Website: macys
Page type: gifting
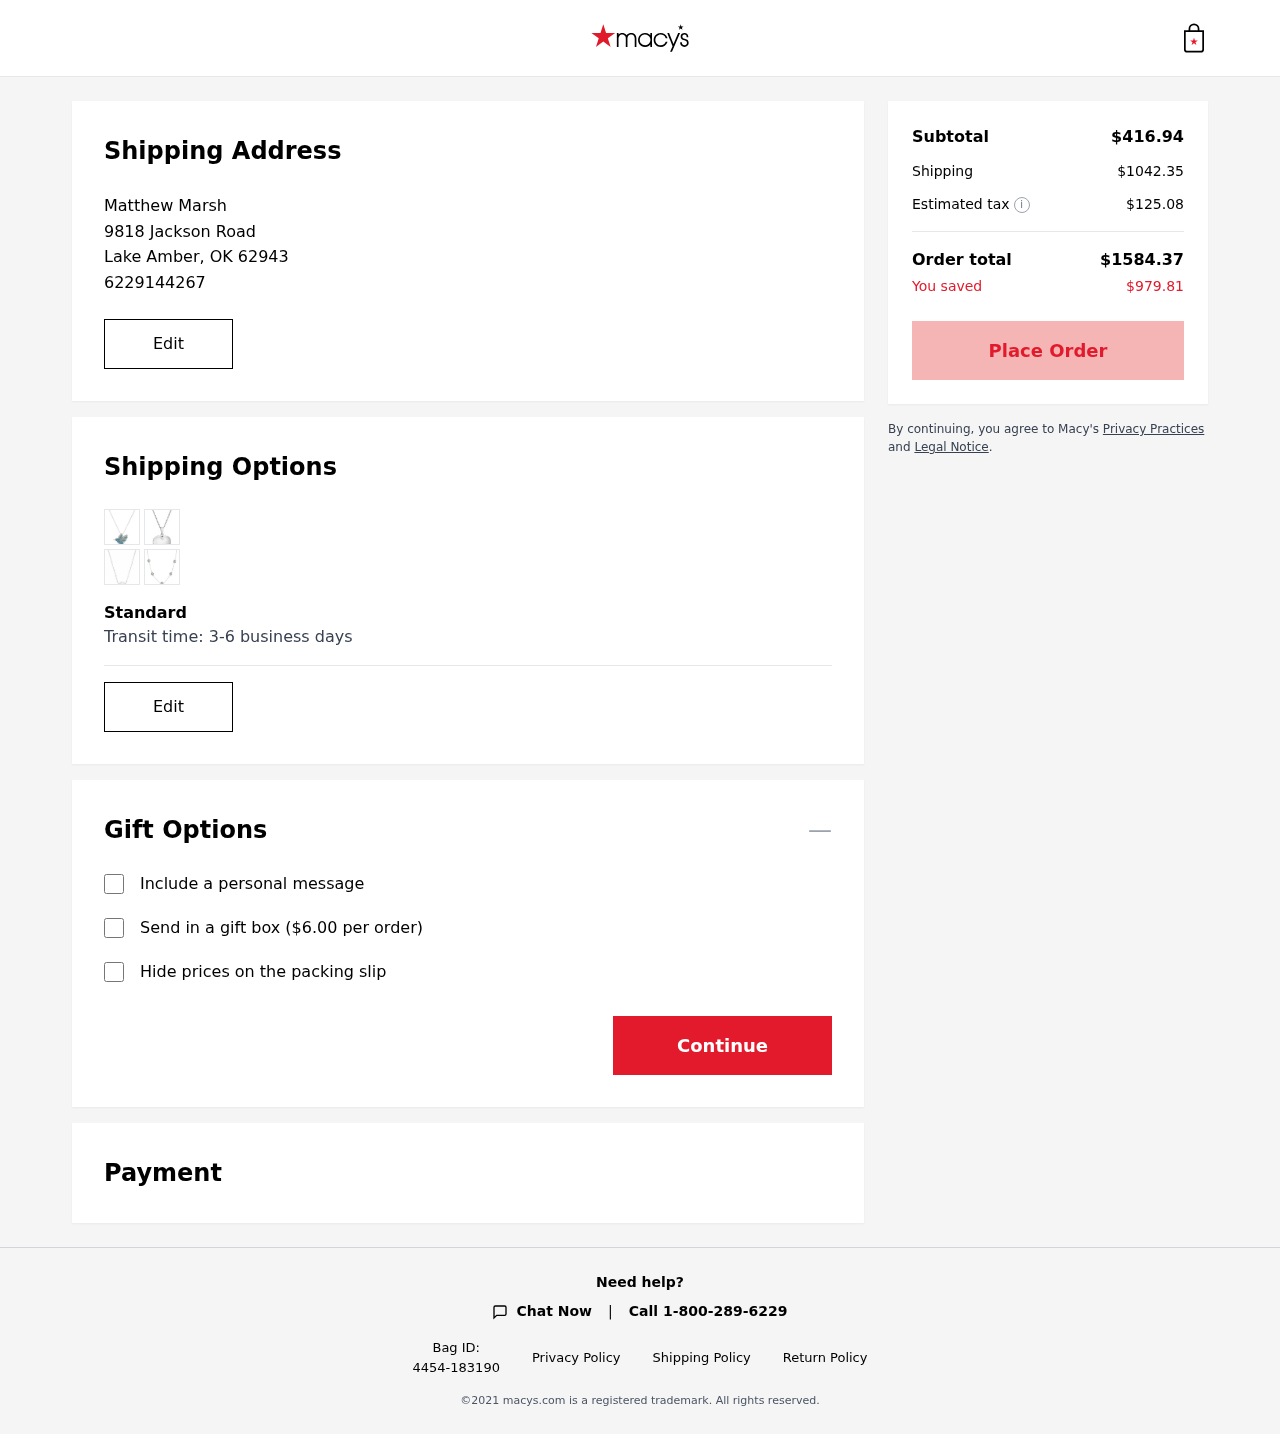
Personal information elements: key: PII_CITY
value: Lake Amber
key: PII_FULLNAME
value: Matthew Marsh
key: PII_PHONE
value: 6229144267
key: PII_POSTCODE
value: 62943
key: PII_STATE_ABBR
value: OK
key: PII_STREET
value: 9818 Jackson Road
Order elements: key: ORDER_SUBTOTAL
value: $416.94
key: ORDER_SHIPPING_COST
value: $1042.35
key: ORDER_TAX
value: $125.08
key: ORDER_TOTAL
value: $1584.37
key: ORDER_SAVINGS
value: $979.81
Other elements: key: GIFT_BOX_PRICE
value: $6.00